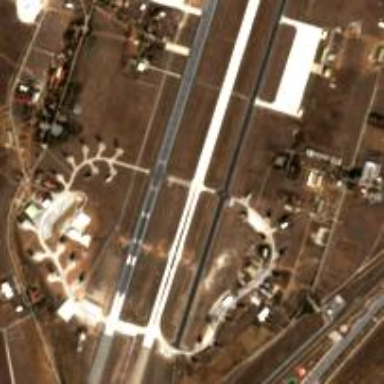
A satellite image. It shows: View of runway in airport.